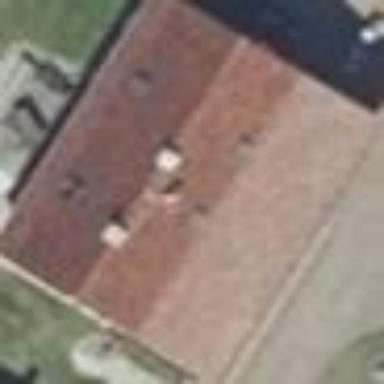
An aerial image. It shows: Building with gabled roof. The roof is oriented along the structure and colored in red.